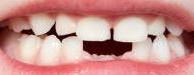
Condition: hypodontia